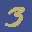
Label: 3